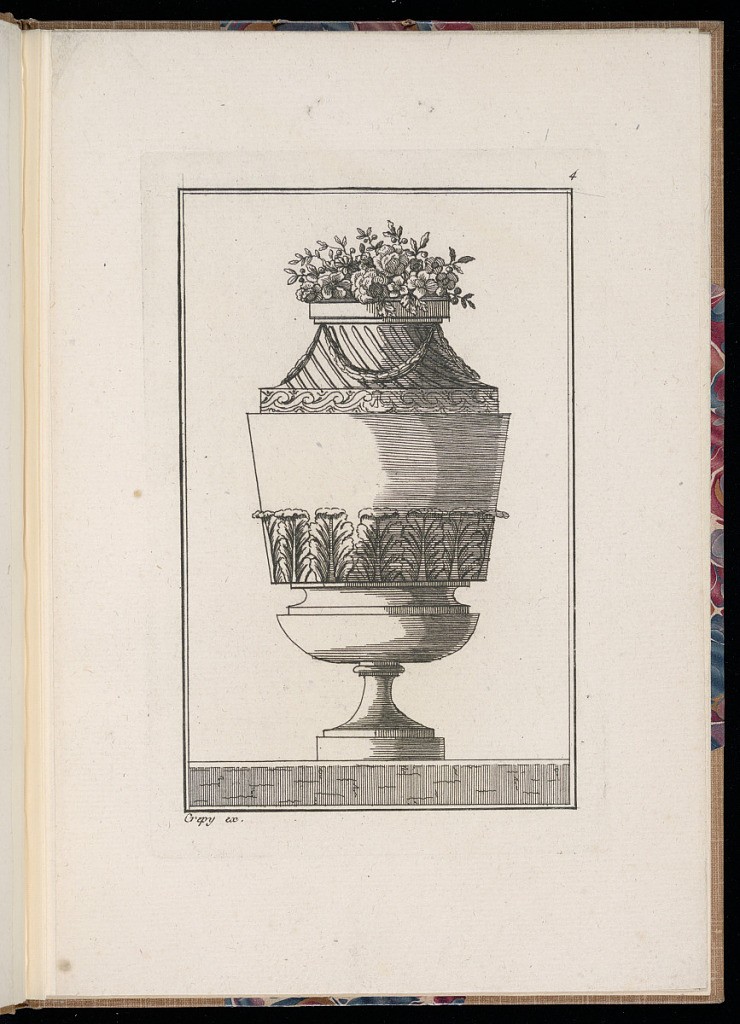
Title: Ornamental Vase Design
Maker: P. Moithey, French, active 18th century
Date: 1767
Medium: Etching on laid paper
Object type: Print
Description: Vase with a bouquet of flowers coming out of its mouth. The neck of the vase has spiraled fluting and a garland draped around it. There is a band of wave ornamentation at the neck of the vase, and repeating upright acanthus leaves at the bottom of the belly. The vase is elevated on a platform that extends to the edge of the image. The plate is numbered but not signed.